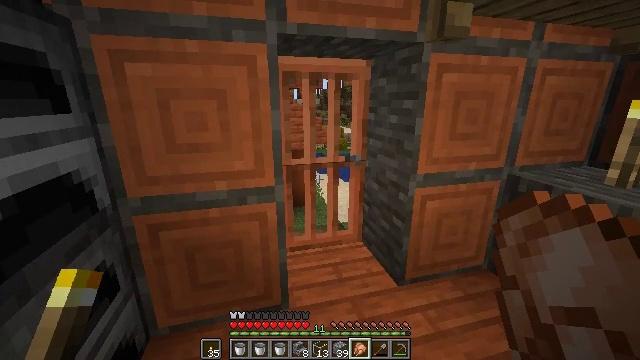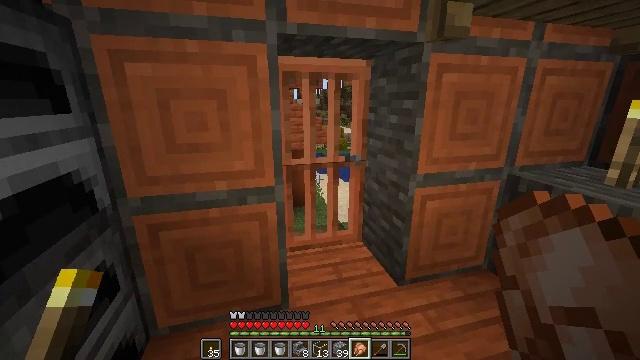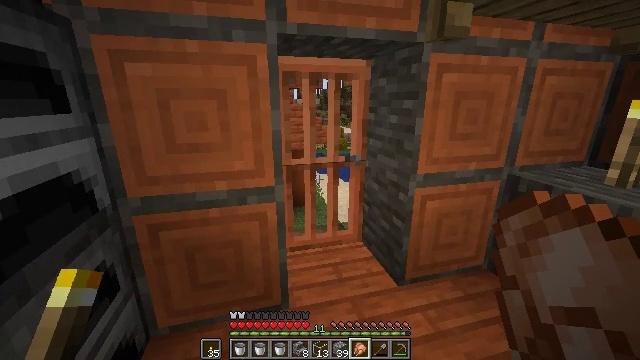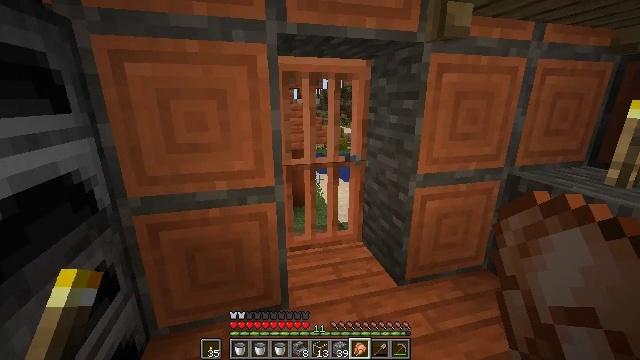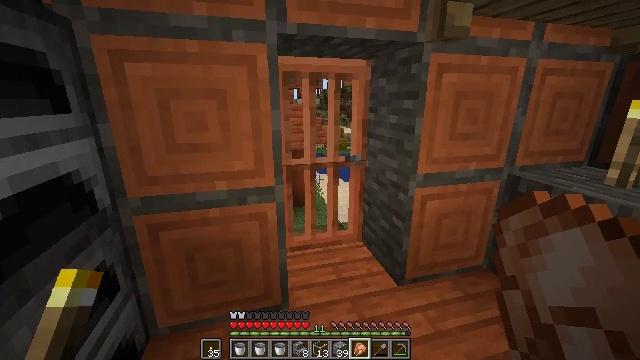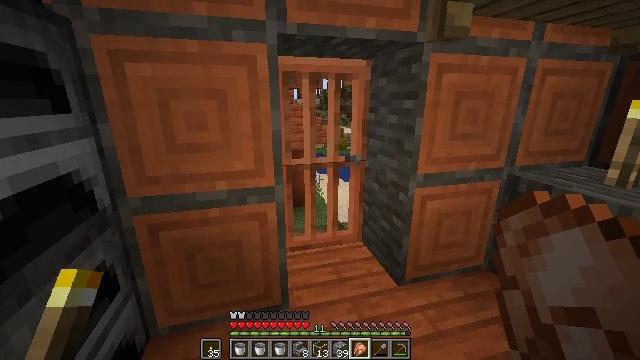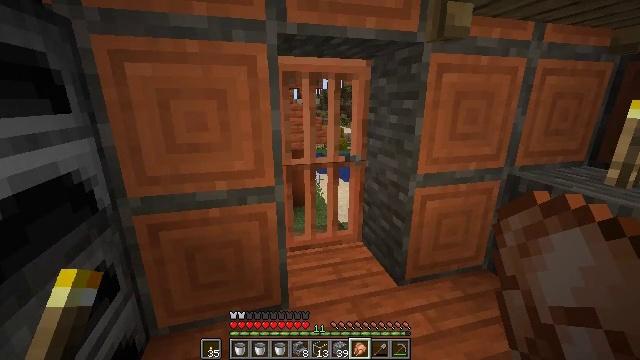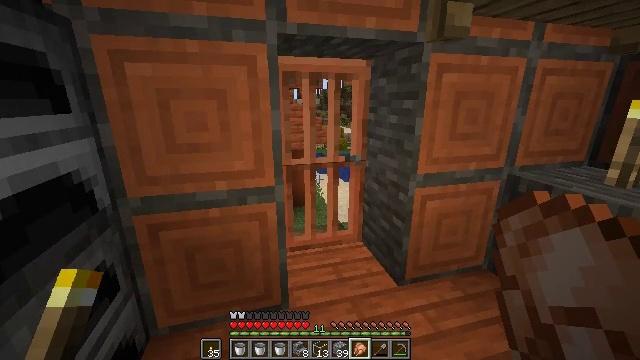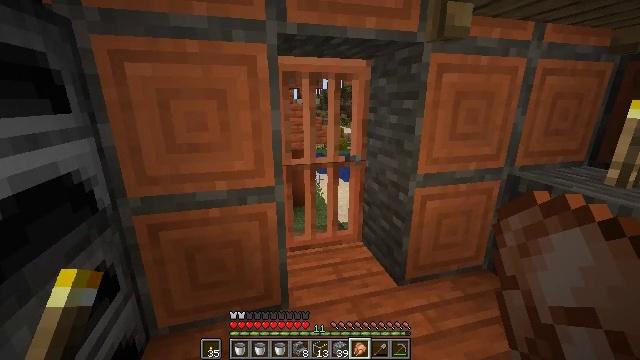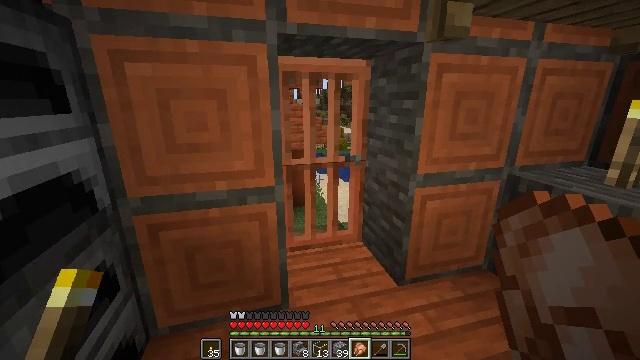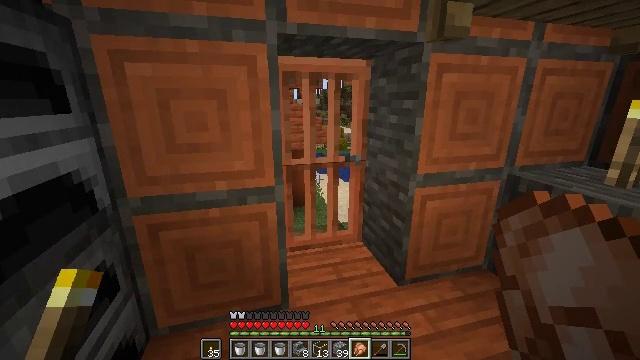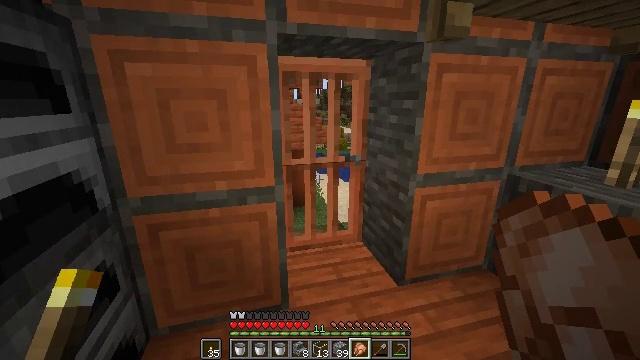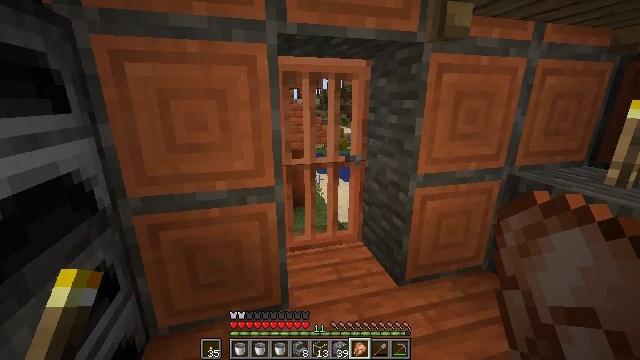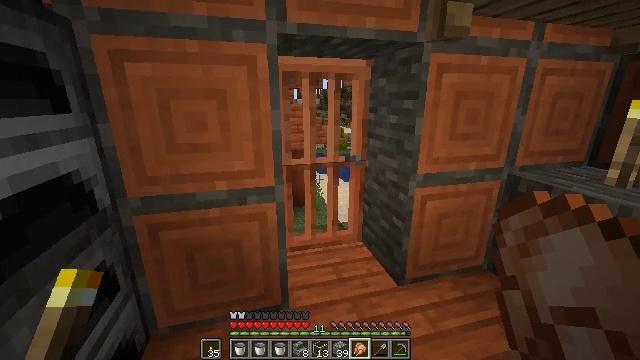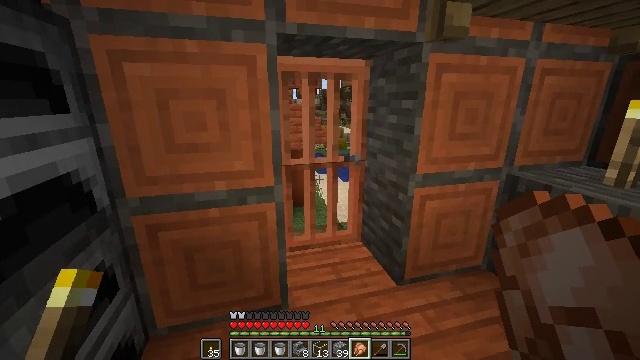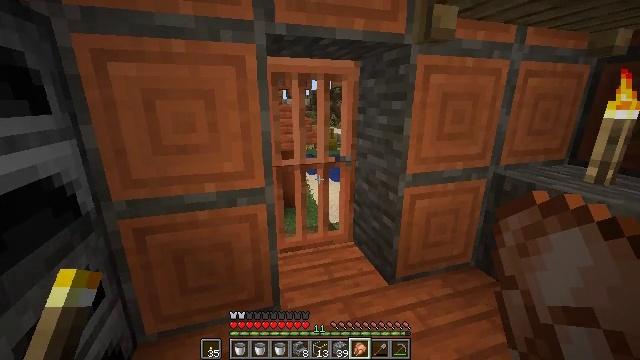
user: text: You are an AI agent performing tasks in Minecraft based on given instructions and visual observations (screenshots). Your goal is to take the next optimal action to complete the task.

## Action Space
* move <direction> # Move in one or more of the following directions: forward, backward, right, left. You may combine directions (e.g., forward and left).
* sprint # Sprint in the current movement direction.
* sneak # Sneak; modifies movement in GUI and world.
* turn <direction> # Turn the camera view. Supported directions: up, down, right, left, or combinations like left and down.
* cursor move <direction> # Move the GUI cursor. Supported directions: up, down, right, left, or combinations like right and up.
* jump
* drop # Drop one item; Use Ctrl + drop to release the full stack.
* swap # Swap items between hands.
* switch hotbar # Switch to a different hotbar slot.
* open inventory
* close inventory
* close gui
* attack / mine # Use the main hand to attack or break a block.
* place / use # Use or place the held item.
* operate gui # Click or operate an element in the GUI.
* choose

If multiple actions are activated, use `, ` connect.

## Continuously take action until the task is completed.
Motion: motion action
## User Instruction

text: Make an iron axe on a crafting table.
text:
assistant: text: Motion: no_op
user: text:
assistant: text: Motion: no_op
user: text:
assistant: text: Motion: no_op
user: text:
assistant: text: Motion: no_op
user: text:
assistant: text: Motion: no_op
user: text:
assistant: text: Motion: no_op
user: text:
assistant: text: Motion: no_op
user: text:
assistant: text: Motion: no_op
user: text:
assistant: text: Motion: no_op
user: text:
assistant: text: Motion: no_op
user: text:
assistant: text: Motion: no_op
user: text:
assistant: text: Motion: no_op
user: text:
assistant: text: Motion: no_op
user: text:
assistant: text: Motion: no_op
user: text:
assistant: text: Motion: turn right
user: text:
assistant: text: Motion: turn right
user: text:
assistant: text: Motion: no_op
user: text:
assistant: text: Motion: no_op
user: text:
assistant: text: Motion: no_op
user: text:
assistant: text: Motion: no_op
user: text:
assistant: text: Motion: no_op
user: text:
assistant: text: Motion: no_op
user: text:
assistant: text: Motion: no_op
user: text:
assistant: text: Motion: no_op
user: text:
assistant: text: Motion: no_op
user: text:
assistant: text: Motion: no_op
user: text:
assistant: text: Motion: no_op
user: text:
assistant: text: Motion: no_op
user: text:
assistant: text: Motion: no_op
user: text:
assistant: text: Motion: open inventory